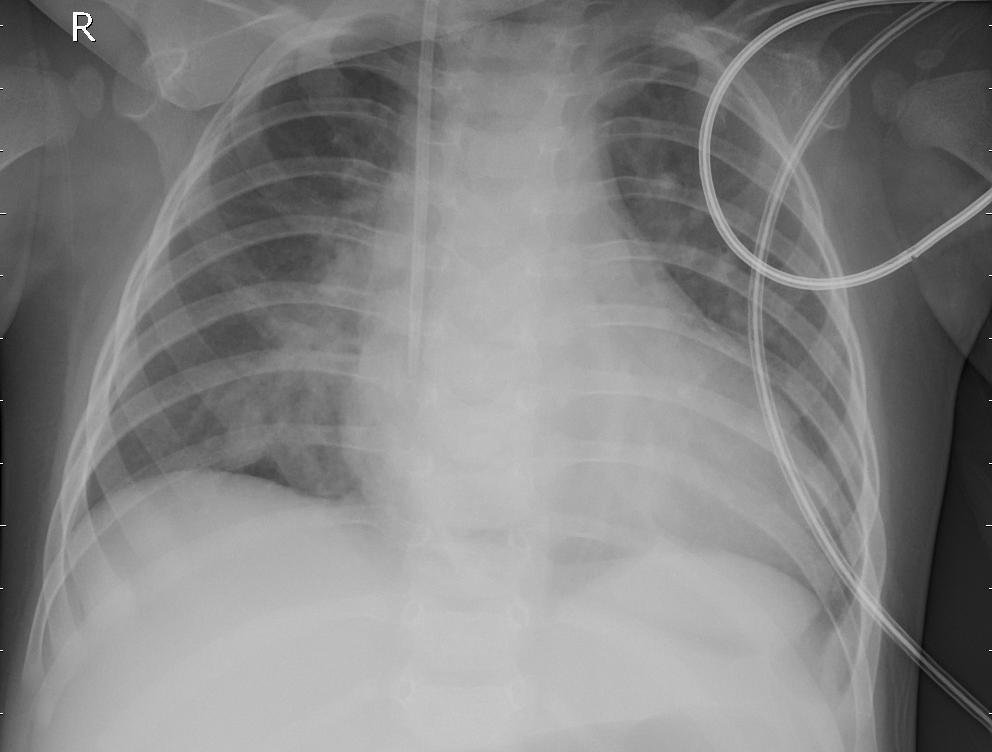
Diagnosis: PNEUMONIA